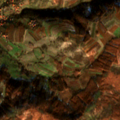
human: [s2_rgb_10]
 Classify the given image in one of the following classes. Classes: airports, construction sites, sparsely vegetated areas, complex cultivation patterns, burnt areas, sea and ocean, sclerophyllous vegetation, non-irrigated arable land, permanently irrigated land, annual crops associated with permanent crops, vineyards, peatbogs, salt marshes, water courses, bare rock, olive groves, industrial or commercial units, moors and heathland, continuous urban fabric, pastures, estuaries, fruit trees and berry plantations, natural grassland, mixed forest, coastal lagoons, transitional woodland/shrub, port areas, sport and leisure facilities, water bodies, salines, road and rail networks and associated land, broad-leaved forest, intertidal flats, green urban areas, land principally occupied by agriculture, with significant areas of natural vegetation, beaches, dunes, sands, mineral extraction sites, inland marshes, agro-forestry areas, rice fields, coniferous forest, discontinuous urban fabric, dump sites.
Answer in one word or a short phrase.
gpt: complex cultivation patterns, broad-leaved forest